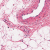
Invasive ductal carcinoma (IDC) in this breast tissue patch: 0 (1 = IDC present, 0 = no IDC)